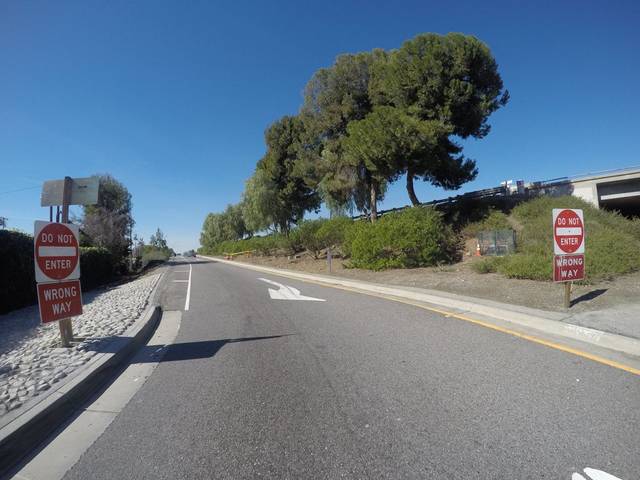
Region: United States
Coordinates: 34.12, -117.873